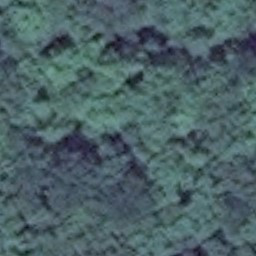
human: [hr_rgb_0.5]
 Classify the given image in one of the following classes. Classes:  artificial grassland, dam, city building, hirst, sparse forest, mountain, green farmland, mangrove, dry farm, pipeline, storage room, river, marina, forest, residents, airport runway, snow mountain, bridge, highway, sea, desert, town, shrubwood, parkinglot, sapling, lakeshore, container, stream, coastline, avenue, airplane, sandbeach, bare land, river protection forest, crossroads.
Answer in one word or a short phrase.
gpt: forest